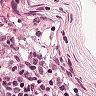
Metastatic tissue present: no